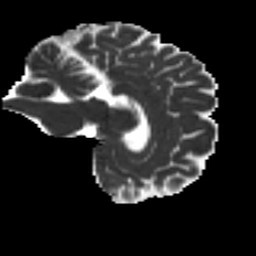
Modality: MD
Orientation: sagittal
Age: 48
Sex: female
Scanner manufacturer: ge
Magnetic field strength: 3 T
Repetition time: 7.8 s
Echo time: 0.0607 s